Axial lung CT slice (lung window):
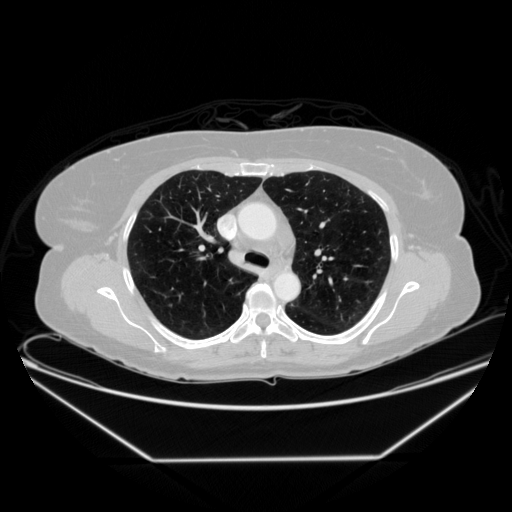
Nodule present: no